Question: I have an scripting code with vba that is working fine for some transactions, however for 'ZM52' transaction I am receiving a pop up information window when executing the report and for that reason is not working.
The problem is that is a big report, which takes time to download and this pop up is showing more than once.
Is there any option to "say" to SAP to avoid/omit/suppress this kind of information?

Any help will be very appreciated!
Thank you all
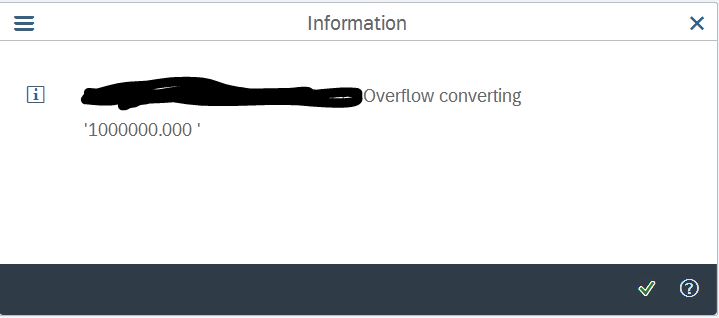
Answer: I have found out a solution by using the following code:
'''
While objSess.ActiveWindow.Text = "Information"
objSess.findById("wnd[1]/tbar[0]/btn[0]").press
Wend
'''